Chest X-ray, PA view. Patient: 55 years old, sex M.
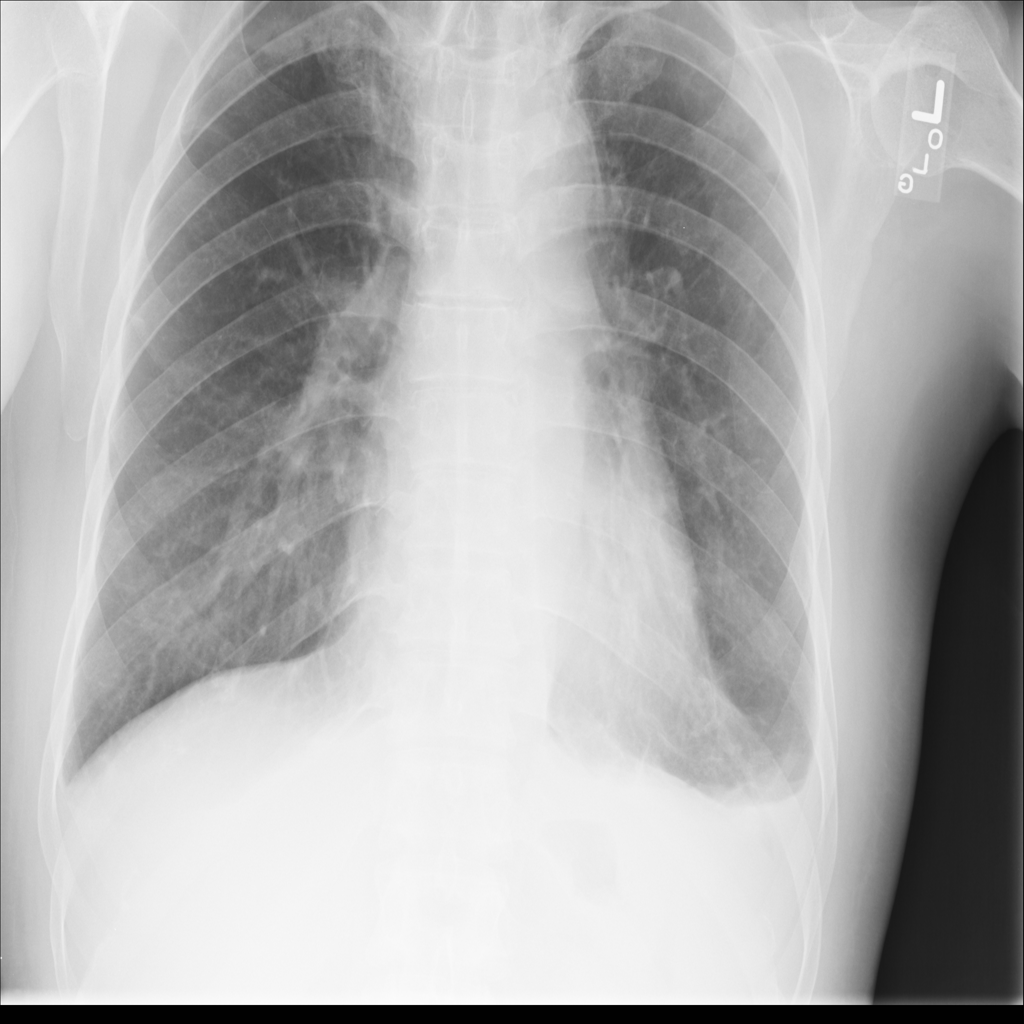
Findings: Effusion